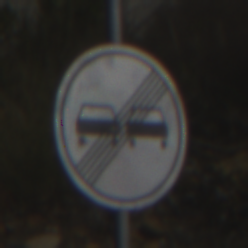
Verkehrszeichen: EndeUeberholverbot
Umgebung: Outdoor, RoadRail
Tageszeit: MorningAfternoon
Wetter: PartlyCloudy
Licht: Natural
Jahreszeit: NotSpecified
Kontrast: HighContrast